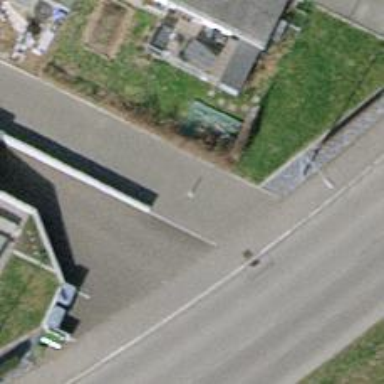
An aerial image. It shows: Driveway made of paving stones.